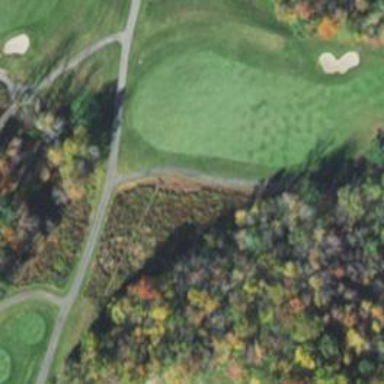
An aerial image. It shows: Path for both road and golf.